Question: I have an 'admin' engine with rspec inside my 'host' application. Here is the my application structure:

Here is the my 'admin' engine's config:
'''
module Admin
class Engine < ::Rails::Engine
isolate_namespace Admin
engine_name 'admin'
config.generators do |g|
g.test_framework :rspec, fixture: false, view_specs: false
g.fixture_replacement :fabrication
g.fixture_replacement :factory_girl, dir: 'spec/factories'
g.integration_tool :rspec
g.assets false
g.helper false
end
end
end
'''
When I create new controller inside the 'admin' engine. I want to generate controller tests on 'host' application's 'spec/admin/controllers/welcome_controller_spec.rb'. I guess I need change 'admin' engine's rspec's config. Any idea?
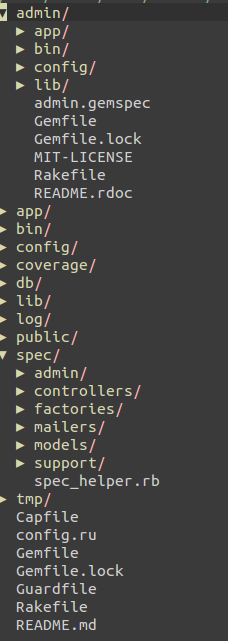
Answer: In your 'admin' project, in 'config/initializers' directory you can create a monkey patch to overwrite the path where the controller spec file is generated:
file
'''
require 'generators/rspec/scaffold/scaffold_generator'
module Rspec
module Generators
class ScaffoldGenerator
def generate_controller_spec
return unless options[:controller_specs]
template 'controller_spec.rb',
File.join('/path/to/host/project', 'spec/admin/controllers', controller_class_path, "#{controller_file_name}_controller_spec.rb")
end
end
end
end
'''
It would be clever to replace the hard-coded path '/path/to/host/project' by something more dynamic, so it won't break when you move your workspace files in another location. I can't help you for that because it depends on your project file structure, and it should be easy to do.
To invoke:
'''
bundle exec rails generate scaffold_controller my_controller
'''
Will generate the controller, helper, views, rspec/helper, and rspec/views files in your 'admin' project, and the rspec/controller file in your 'host' project